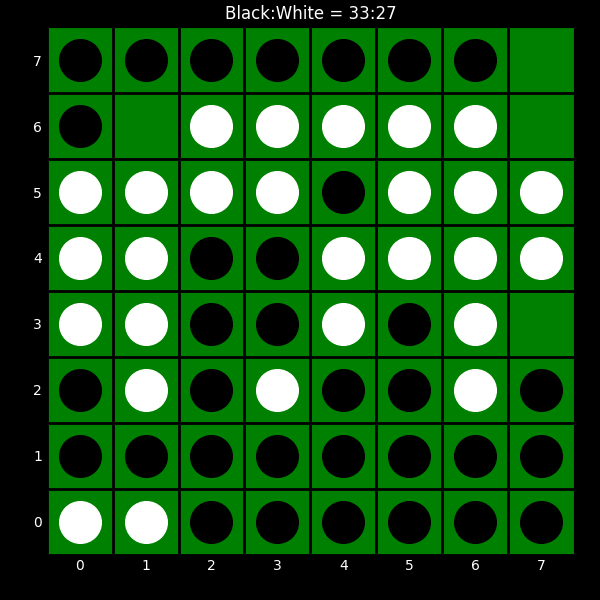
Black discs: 33
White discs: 27